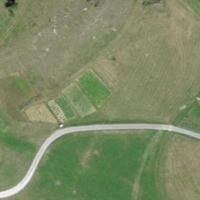
EUNIS habitat code: 24
Species observed at this site:
Oenanthe oenanthe
Centaurea scabiosa